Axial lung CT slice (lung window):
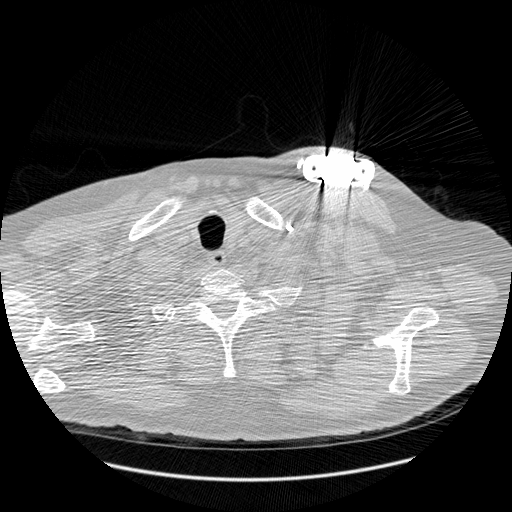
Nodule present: no